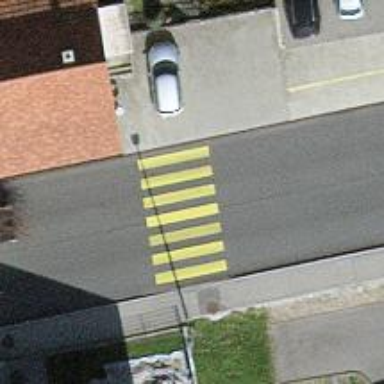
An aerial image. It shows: Zebra crossing with island in the middle. The crossing reference is zebra.